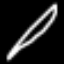
Label: fork